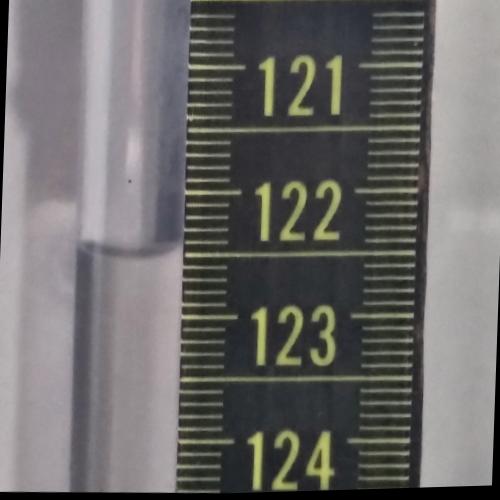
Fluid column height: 122.5 cm